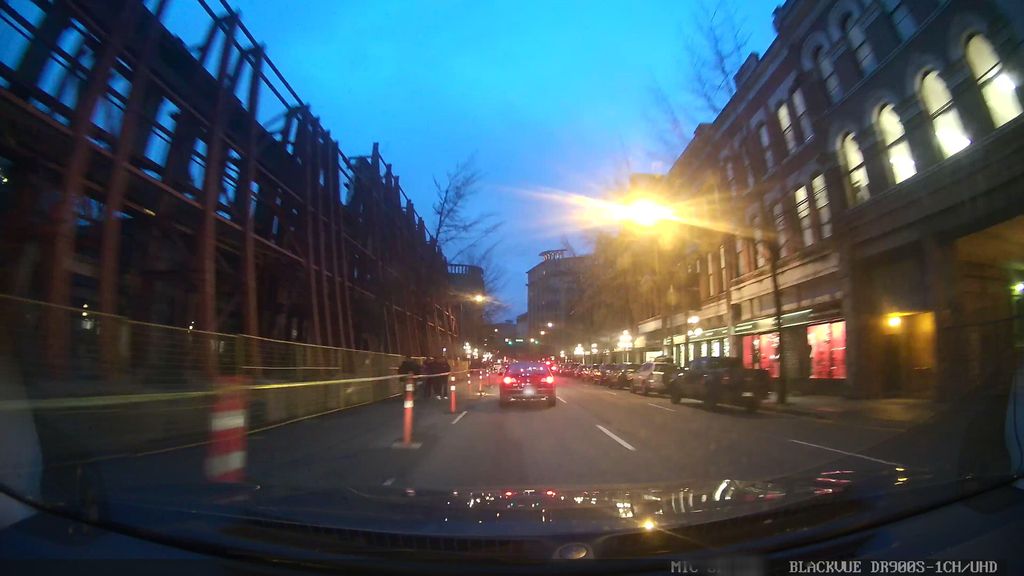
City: vancouver